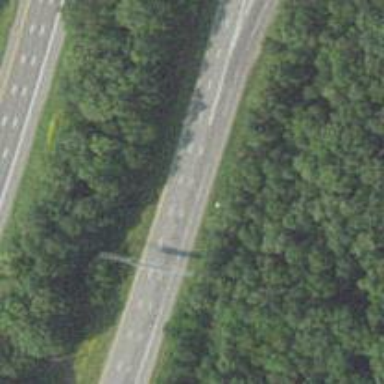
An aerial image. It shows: Asphalt motorway link.